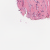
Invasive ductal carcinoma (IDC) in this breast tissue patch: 0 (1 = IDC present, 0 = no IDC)